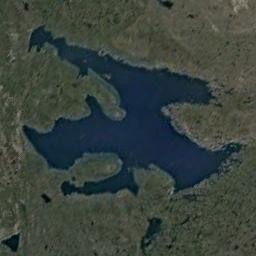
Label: lake